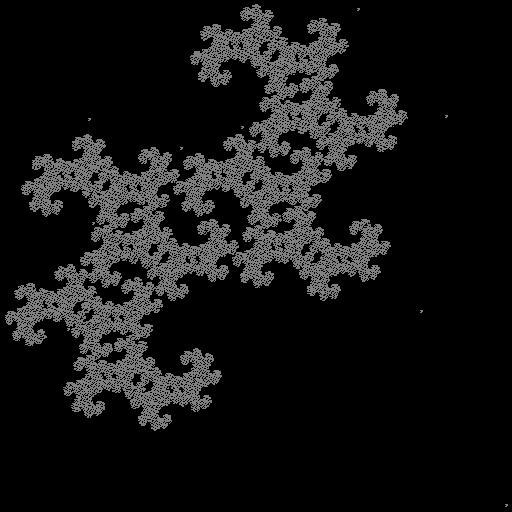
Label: dragon_curve